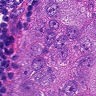
Metastatic tissue present: yes